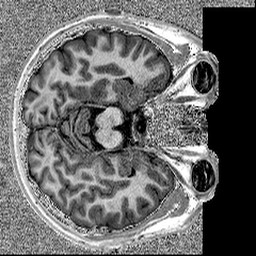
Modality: MP2RAGE
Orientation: axial
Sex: male